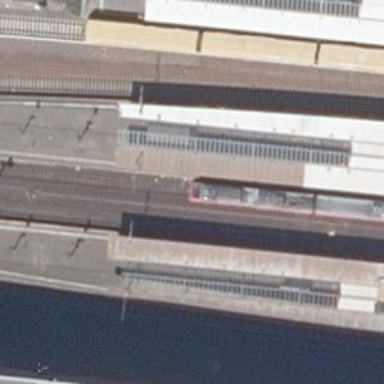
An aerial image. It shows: Close-up of railway platform edge.